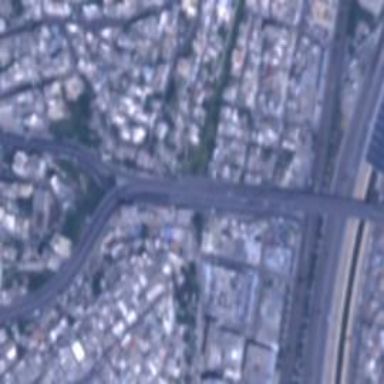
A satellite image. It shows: Motorway junction.